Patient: sex M, age 48
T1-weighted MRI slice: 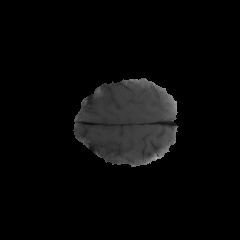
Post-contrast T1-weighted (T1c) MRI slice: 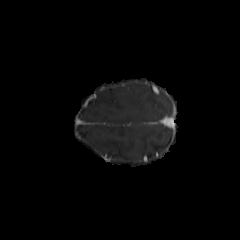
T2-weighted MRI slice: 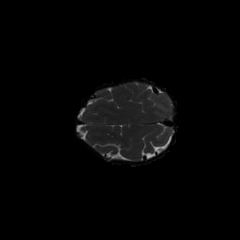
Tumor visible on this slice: no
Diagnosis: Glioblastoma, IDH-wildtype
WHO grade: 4